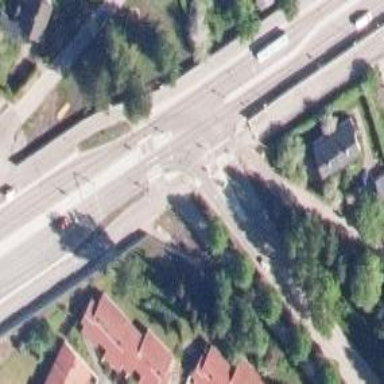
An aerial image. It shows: Asphalt cycleway.